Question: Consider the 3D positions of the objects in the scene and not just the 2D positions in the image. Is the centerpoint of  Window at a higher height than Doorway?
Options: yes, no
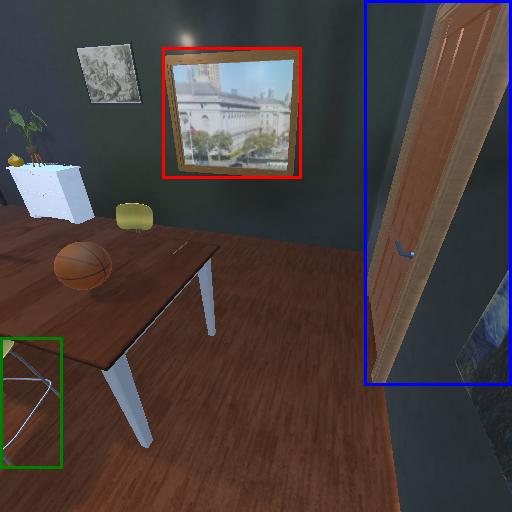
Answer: yes